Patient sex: F
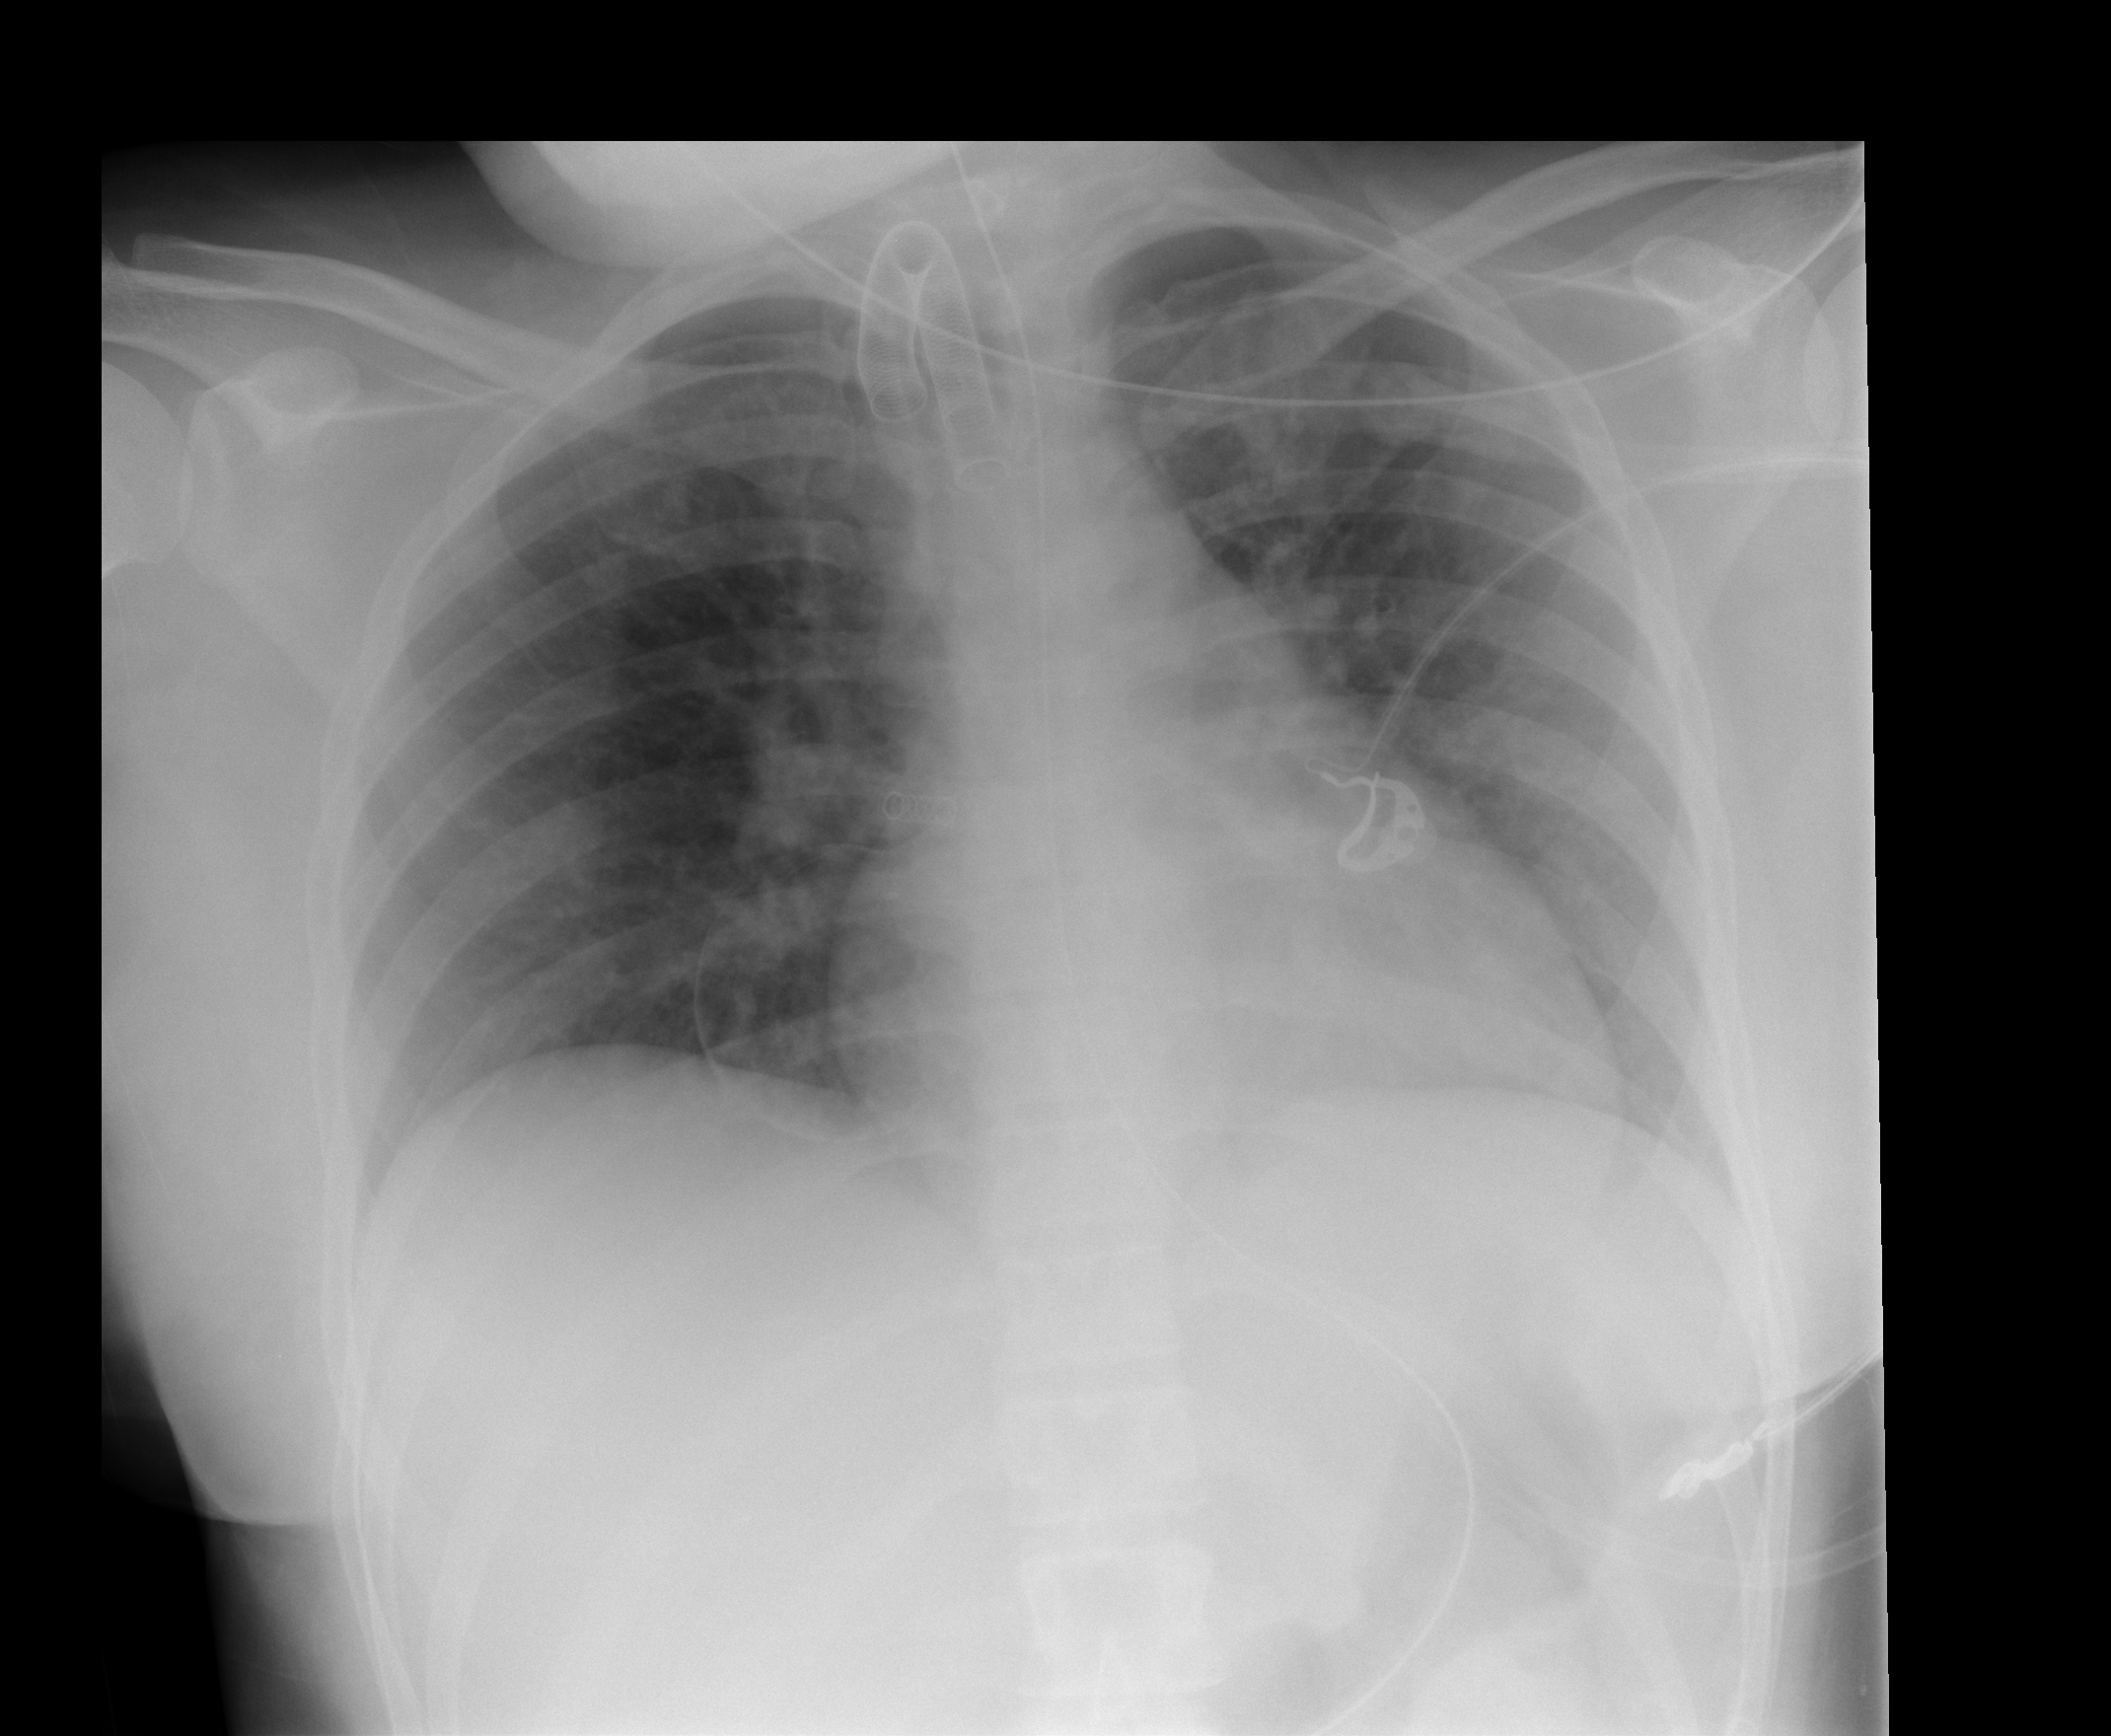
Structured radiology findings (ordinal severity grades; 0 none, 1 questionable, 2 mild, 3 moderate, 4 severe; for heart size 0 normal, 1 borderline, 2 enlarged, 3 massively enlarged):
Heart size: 2
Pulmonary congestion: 0
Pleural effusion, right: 0
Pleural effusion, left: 2
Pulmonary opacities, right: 0
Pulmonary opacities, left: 0
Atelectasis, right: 0
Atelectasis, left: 2